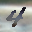
Label: 4